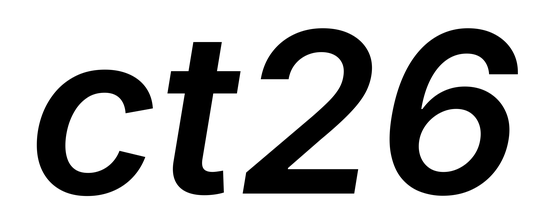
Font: Inter-Italic_SemiBold_Italic